Field crop: maize
Growth stage: 2
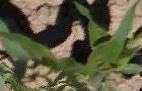
Species: maize